Question: In chrome developer tool, we can save object values to a variable using "store as global variable". But I have been given an error as follows.
"Failed to save to temp variable."

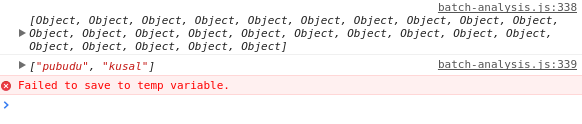
Answer: Is your object 'console.log''d from an 'iframe'? That would make sense since the 'iframe' has its own scope.
Try creating the same object in the root html scope (not in an 'iframe') and try the "store as a global variable" button.